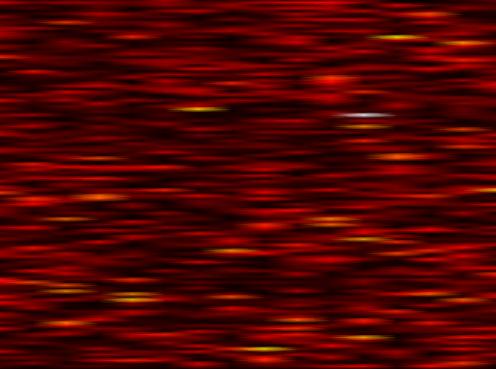
Label: UFMC